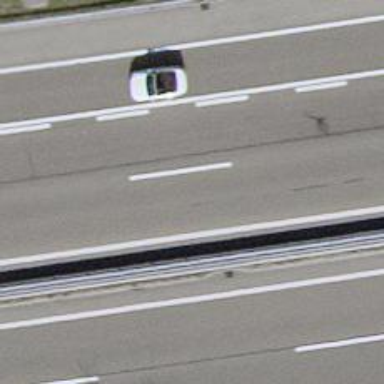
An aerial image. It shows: Asphalt motorway.